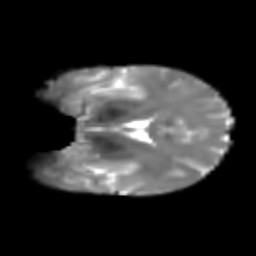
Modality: T2w
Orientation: coronal
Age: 29
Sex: male
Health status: healthy